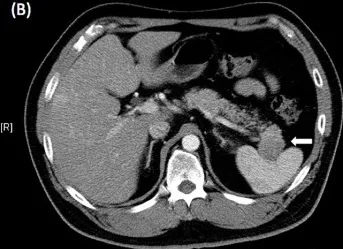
White arrow) but decreasing liver metastasis nodule numbers , suggesting a partial response to everolimus.
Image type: radiology (ct)